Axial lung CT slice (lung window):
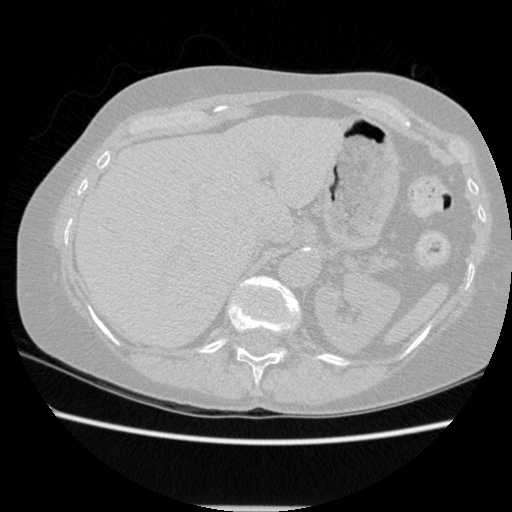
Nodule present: no